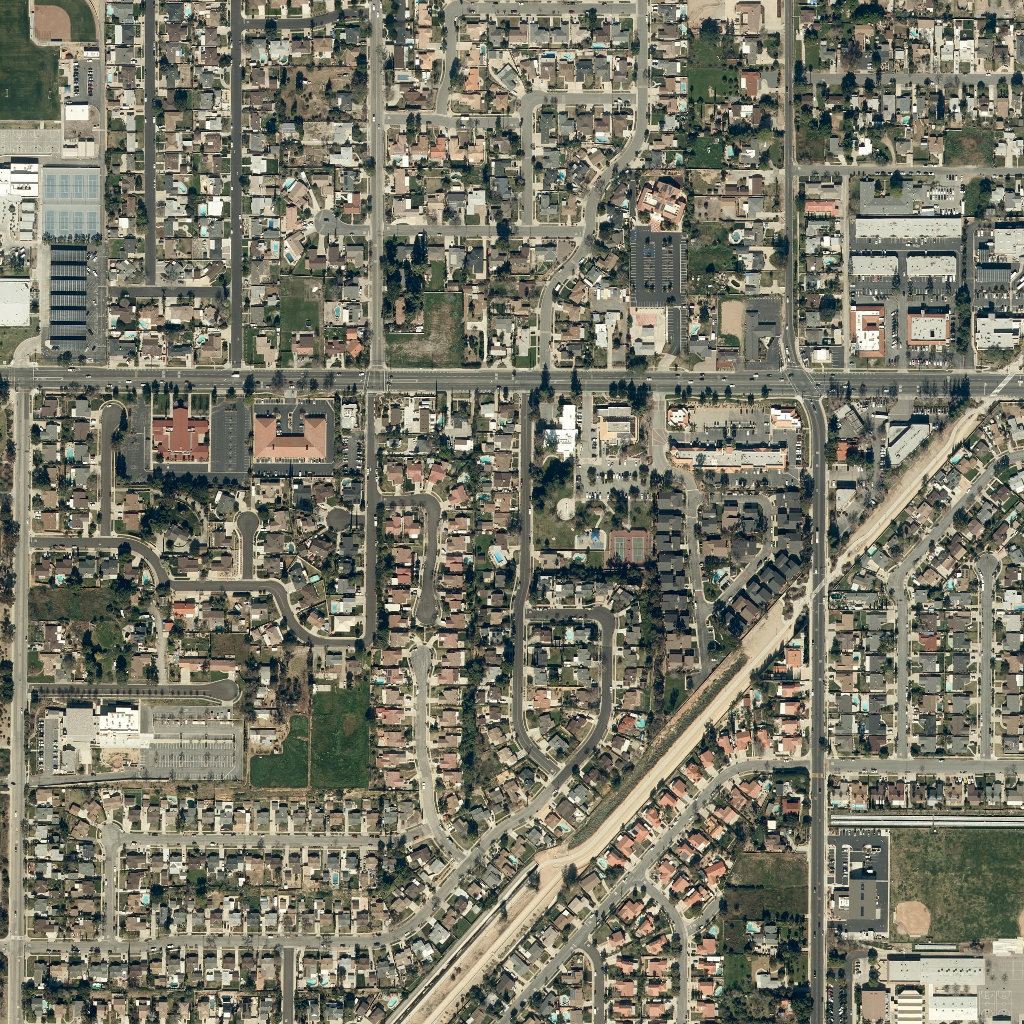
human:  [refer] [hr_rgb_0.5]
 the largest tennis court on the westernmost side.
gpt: <box>[[4, 16, 9, 23, 0]]</box>